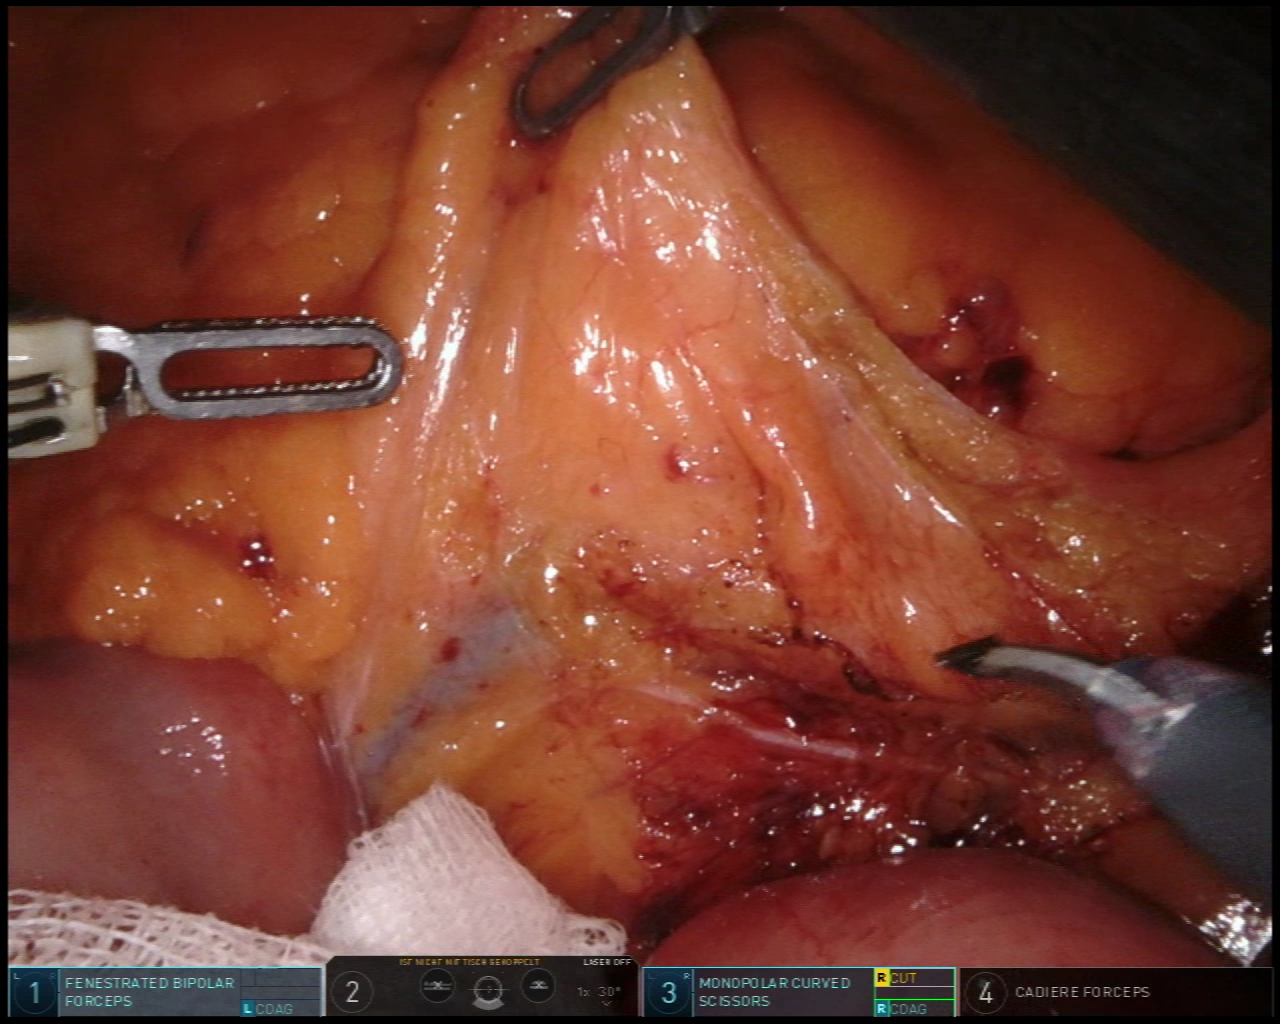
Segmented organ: small_intestine
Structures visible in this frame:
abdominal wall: no
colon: no
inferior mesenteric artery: no
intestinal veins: yes
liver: no
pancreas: no
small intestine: yes
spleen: no
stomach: no
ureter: no
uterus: no
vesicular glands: no